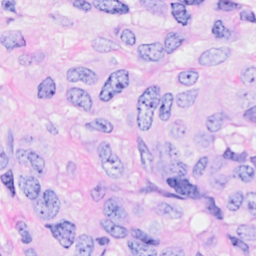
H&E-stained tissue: Breast